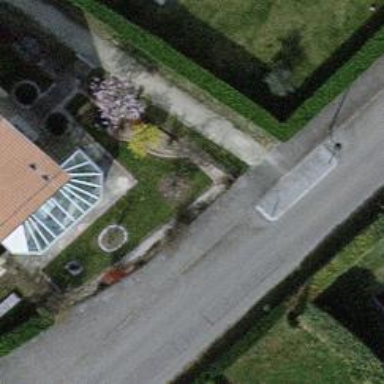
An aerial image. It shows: Footway with fine gravel surface.